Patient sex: F
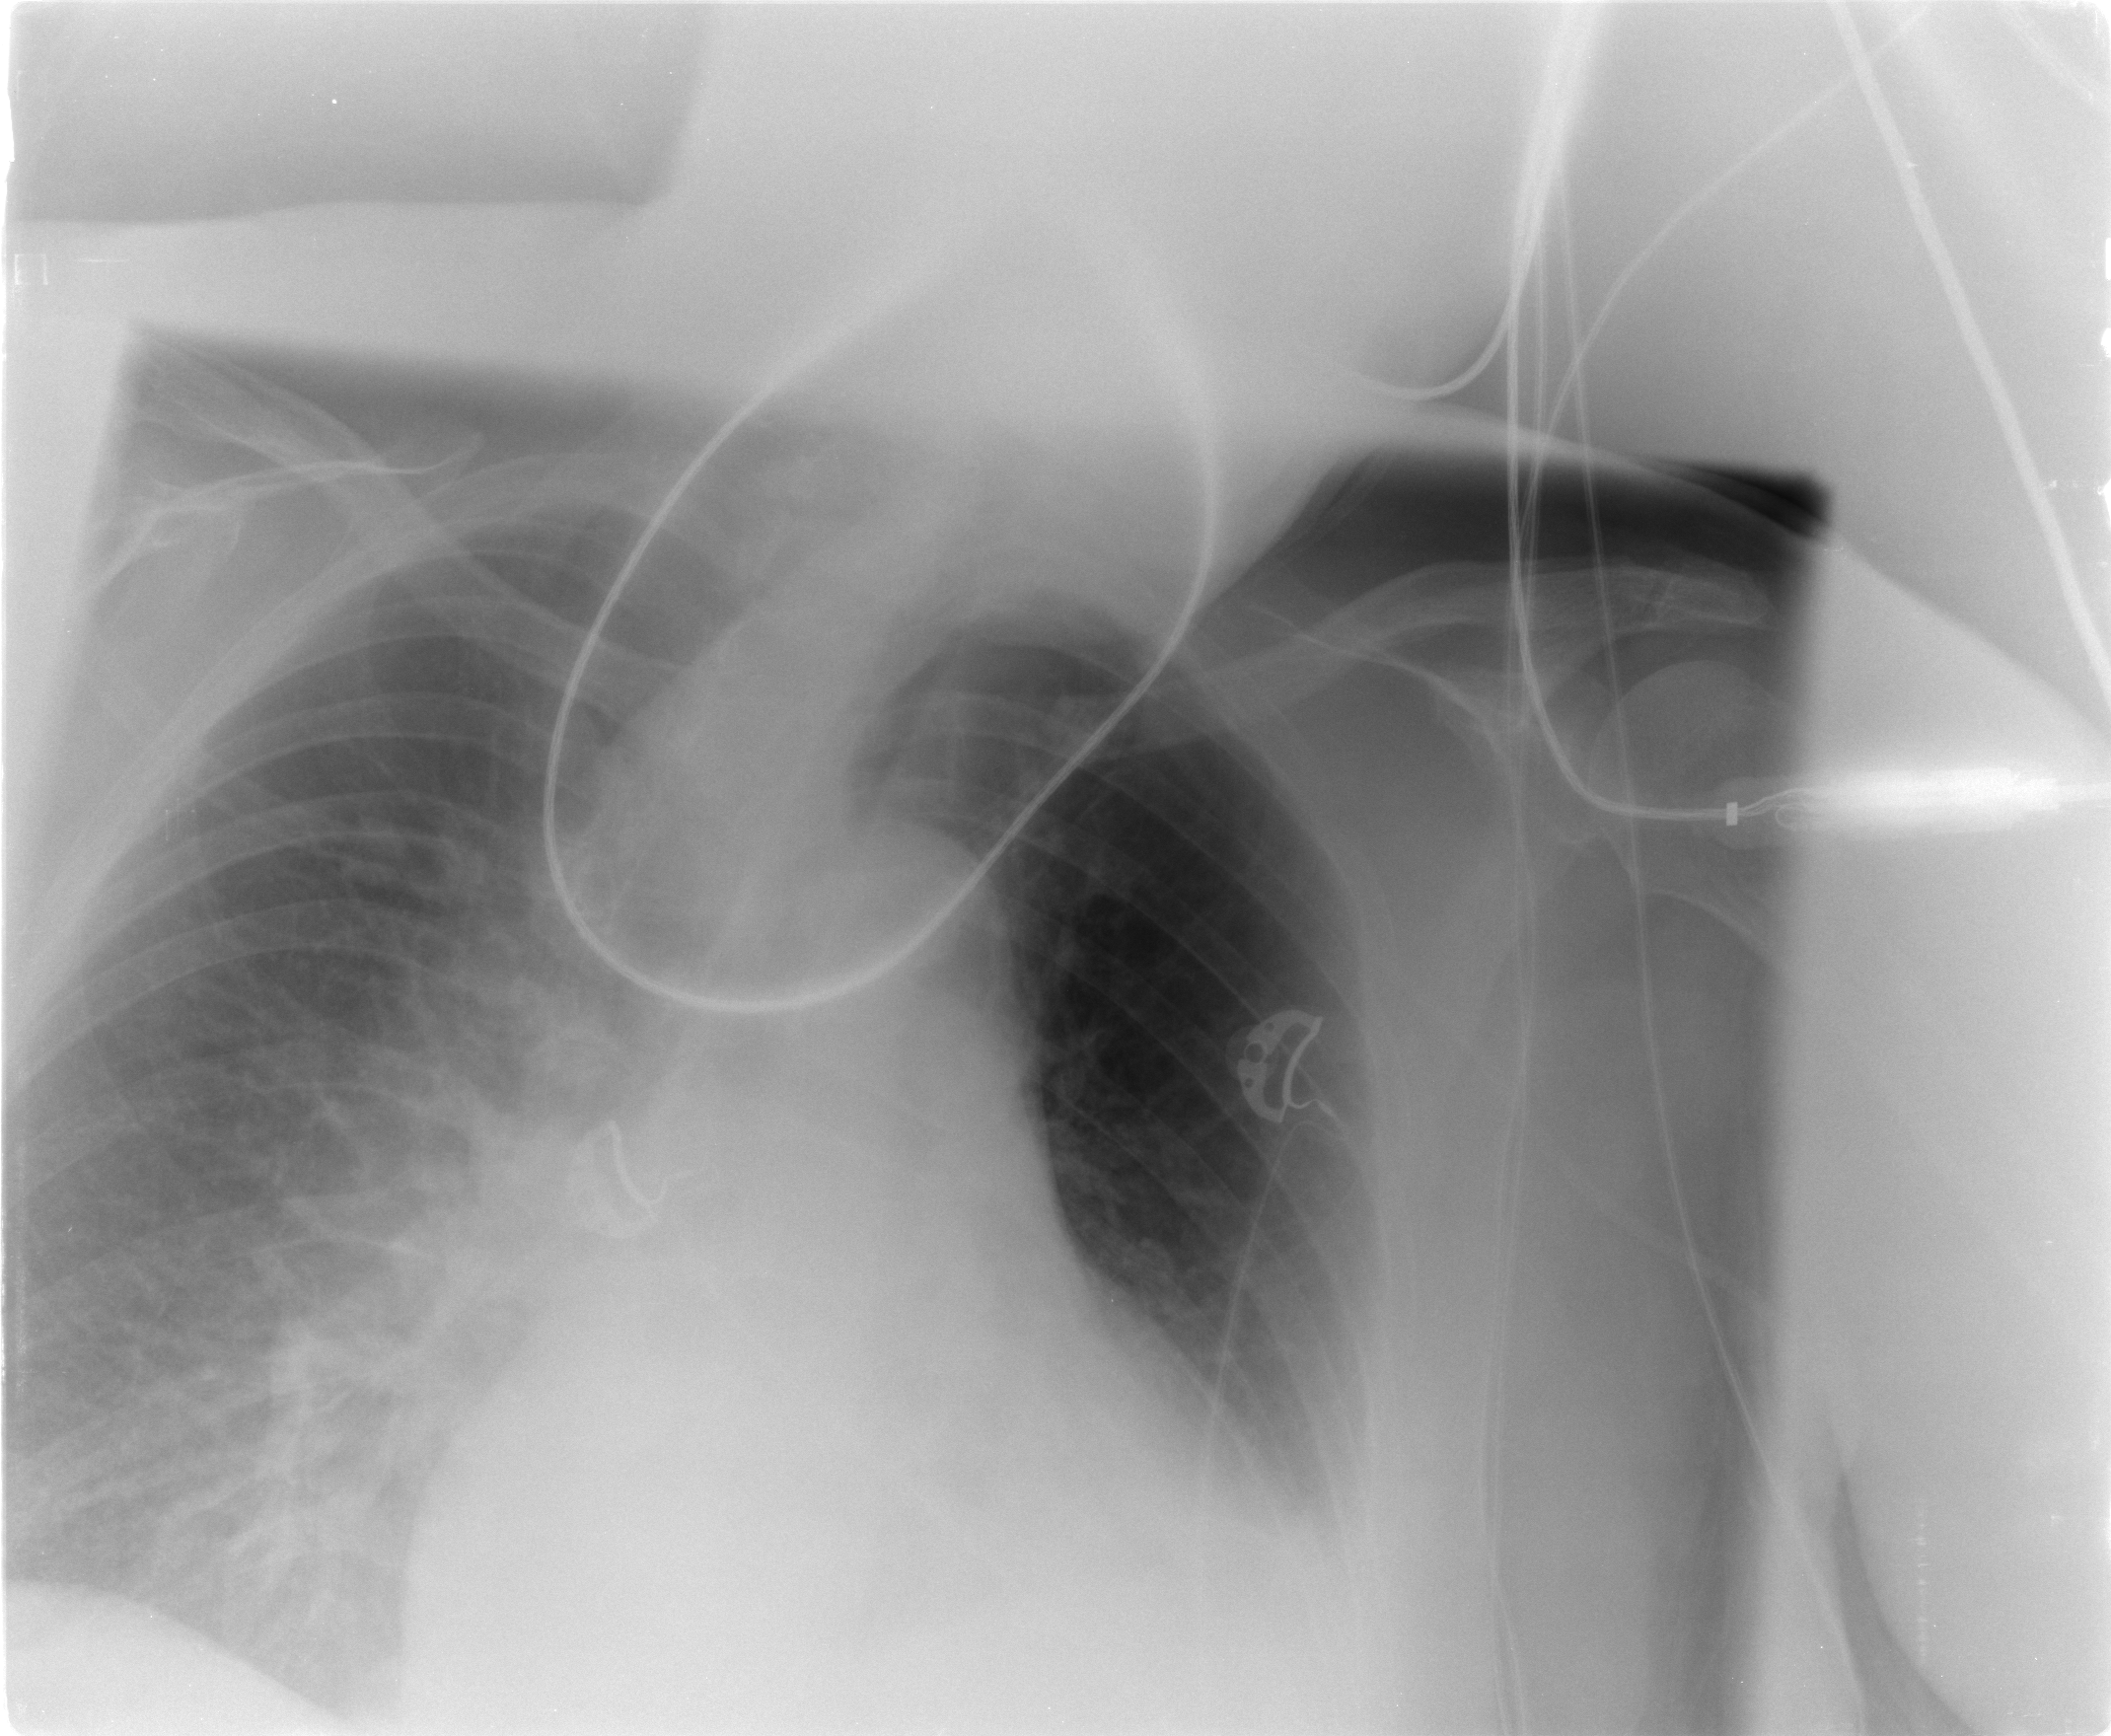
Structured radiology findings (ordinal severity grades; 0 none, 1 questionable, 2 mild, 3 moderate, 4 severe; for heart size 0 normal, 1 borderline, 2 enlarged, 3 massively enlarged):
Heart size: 2
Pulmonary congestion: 0
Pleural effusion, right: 0
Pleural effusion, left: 2
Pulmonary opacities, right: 0
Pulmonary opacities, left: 0
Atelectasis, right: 0
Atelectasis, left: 2